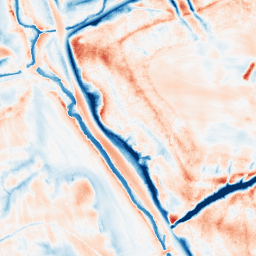
Category: edge_preserving
Decomposition family: guided
Decomposition parameters: radius: 8
eps: 0.01
Upsampling method: quartic
Upsampling parameters: scale: 8
Upsampling scale: 8